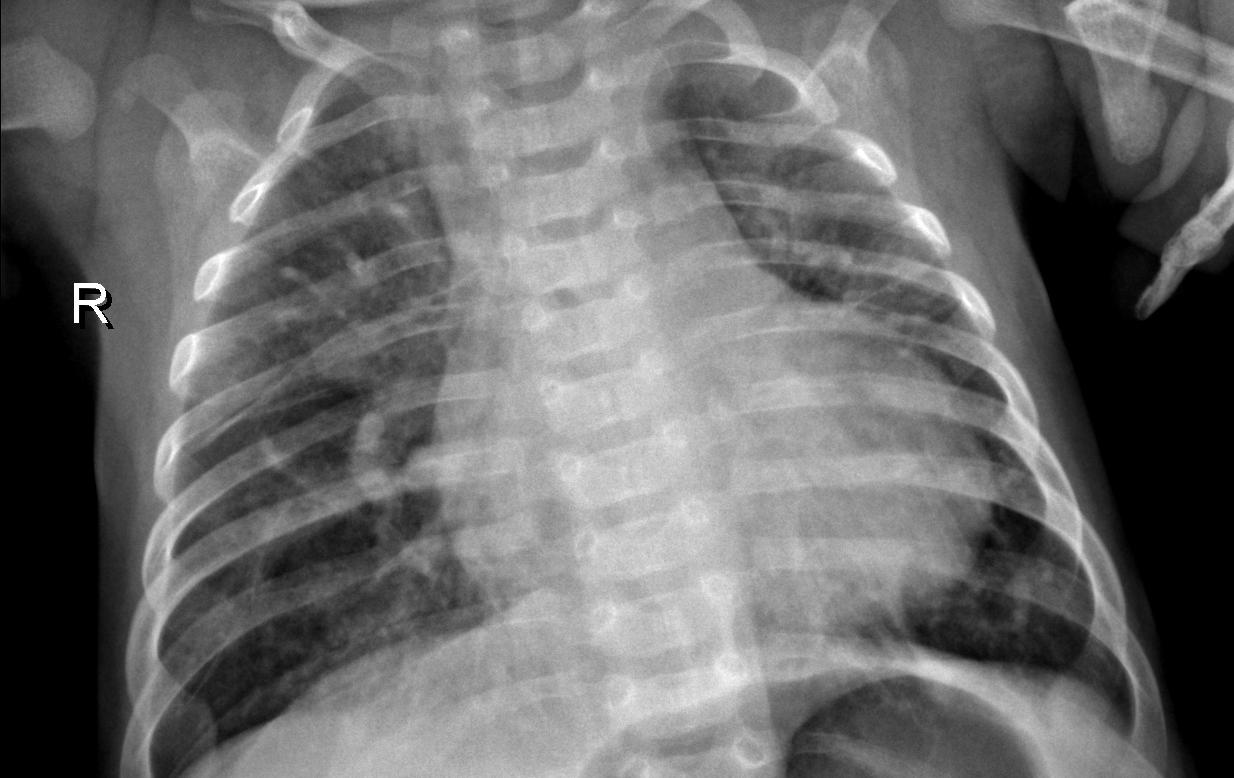
Diagnosis: PNEUMONIA